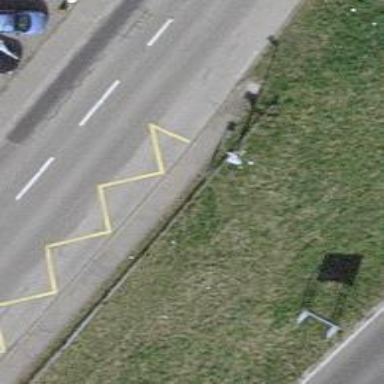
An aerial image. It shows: Bus stop with platform for public transport.